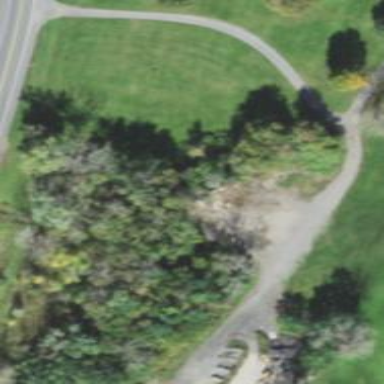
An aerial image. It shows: Disc golf basket.